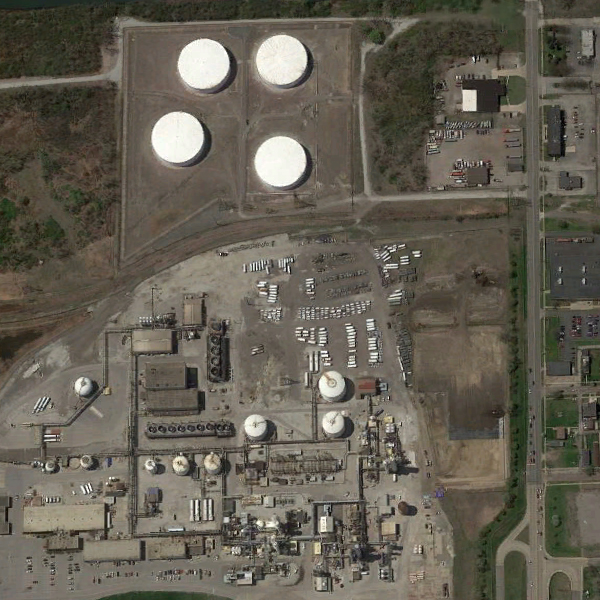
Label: StorageTanks